Question: I have some code that requires me to know what 'SlideIndex' to operate on (e.g., where to insert a new slide, where to insert a ChartObject, etc.). About 99% of the time, I can successfully obtain the 'SlideIndex' by:
'''
Dim w as Long 'slide index variable
w = ActivePresentation.Windows(1).Selection.SlideRange(1).SlideIndex
'''
The other 0.1% of the time, when 'ActivePresentation.Windows(1).SelectionType = ppSelectionNone', it will fail, because (understandably) it can't obtain the 'SlideIndex' of the selection, because there is no selection. This might occur if the user has inadvertently "selected" the space between two slides in the Outline pane.
What I would like to do, ideally, is get the 'SlideIndex' property of the slide which is visible in the Slides pane:

I currently have some code that tests whether the 'SelectionType' is 'ppSelectionNone', so I can trap the condition, I just have not figured a way to identify the slideIndex of the Slides Pane.
'''
Function GetMySlide()
Dim w as Long
If Not ActivePresentation.Windows(1).Selection.Type = ppSelectionNone Then
w = ActivePresentation.Windows(1).Selection.SlideRange(1).SlideIndex
Set GetMySlide = ActivePresentation.Slides(w)
Else:
MsgBox "No slide is currently selected. Please select a slide in the Outline pane in order to proceed.", vbInformation
Set GetMySlide = Nothing
Exit Function
End If
End Function
'''
My interim solution is to use a public variable 'lastUsedSlide' in an attempt to keep track of the most recently selected Slide. I can incorporate this with the 'WindowSelectionChange' event, but was hoping there would be a more straightforward solution. If I thought this method would work, I would use it, however, it potentially introduces unforeseen errors, since the 'lastUsedSlide' is not a reliable proxy for 'what_slide_i_am_currently_looking_at'.
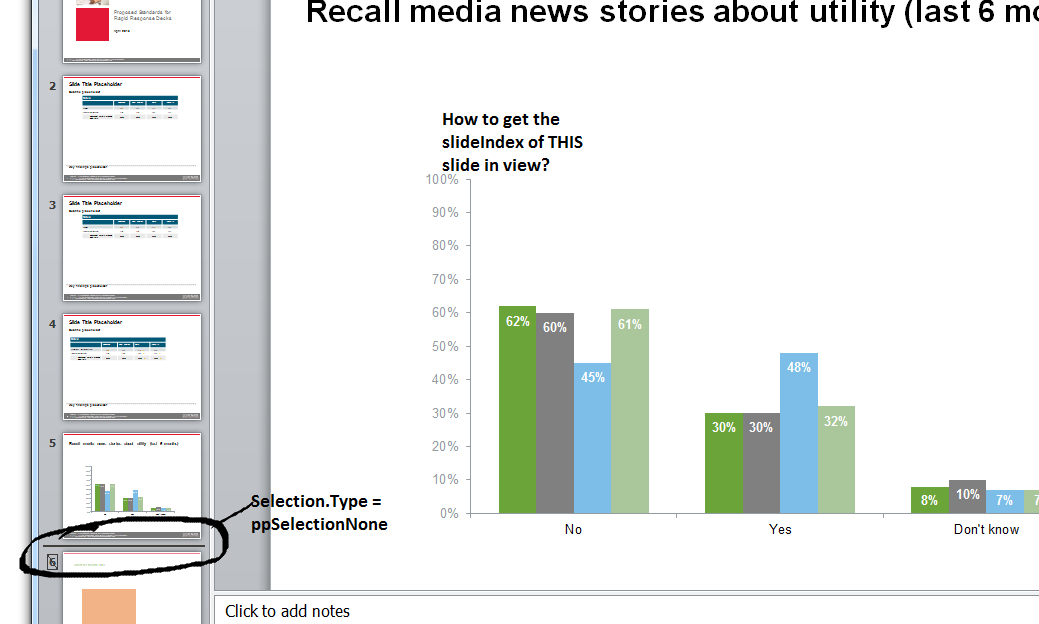
Answer: David, maybe you could use additionally 'Activate' method for 'Window.Pane' object like this:
'''
'new code:
ActivePresentation.Windows(1).Panes(2).Activate
'your code
Dim w as Long 'slide index variable
w = ActivePresentation.Windows(1).Selection.SlideRange(1).SlideIndex
'''
However, please read some more about 'Pane.ViewType' property which could be helpful. In my simple test both 'Panes(2)' and 'Panes(3)' works but you could have different context of calling your sub.